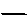
Label: line